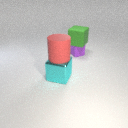
large cyan metal cube below large red rubber cylinder